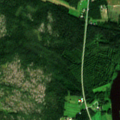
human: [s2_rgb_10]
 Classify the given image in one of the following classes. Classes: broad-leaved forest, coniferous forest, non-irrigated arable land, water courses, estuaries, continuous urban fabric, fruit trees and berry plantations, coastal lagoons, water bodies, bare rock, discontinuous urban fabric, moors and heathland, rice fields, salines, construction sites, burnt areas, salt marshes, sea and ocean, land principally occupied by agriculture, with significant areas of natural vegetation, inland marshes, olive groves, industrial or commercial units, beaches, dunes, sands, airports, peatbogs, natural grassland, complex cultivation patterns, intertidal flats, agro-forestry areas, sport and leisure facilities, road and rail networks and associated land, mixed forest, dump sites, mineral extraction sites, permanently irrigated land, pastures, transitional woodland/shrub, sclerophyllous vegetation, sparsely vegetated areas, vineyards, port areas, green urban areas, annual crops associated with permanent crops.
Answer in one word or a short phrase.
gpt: non-irrigated arable land, land principally occupied by agriculture, with significant areas of natural vegetation, coniferous forest, mixed forest, transitional woodland/shrub, water courses